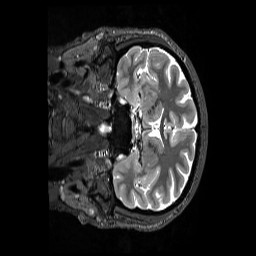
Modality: T2w
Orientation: coronal
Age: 32
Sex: female
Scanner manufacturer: siemens
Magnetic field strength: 3 T
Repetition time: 3.2 s
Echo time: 0.728 s